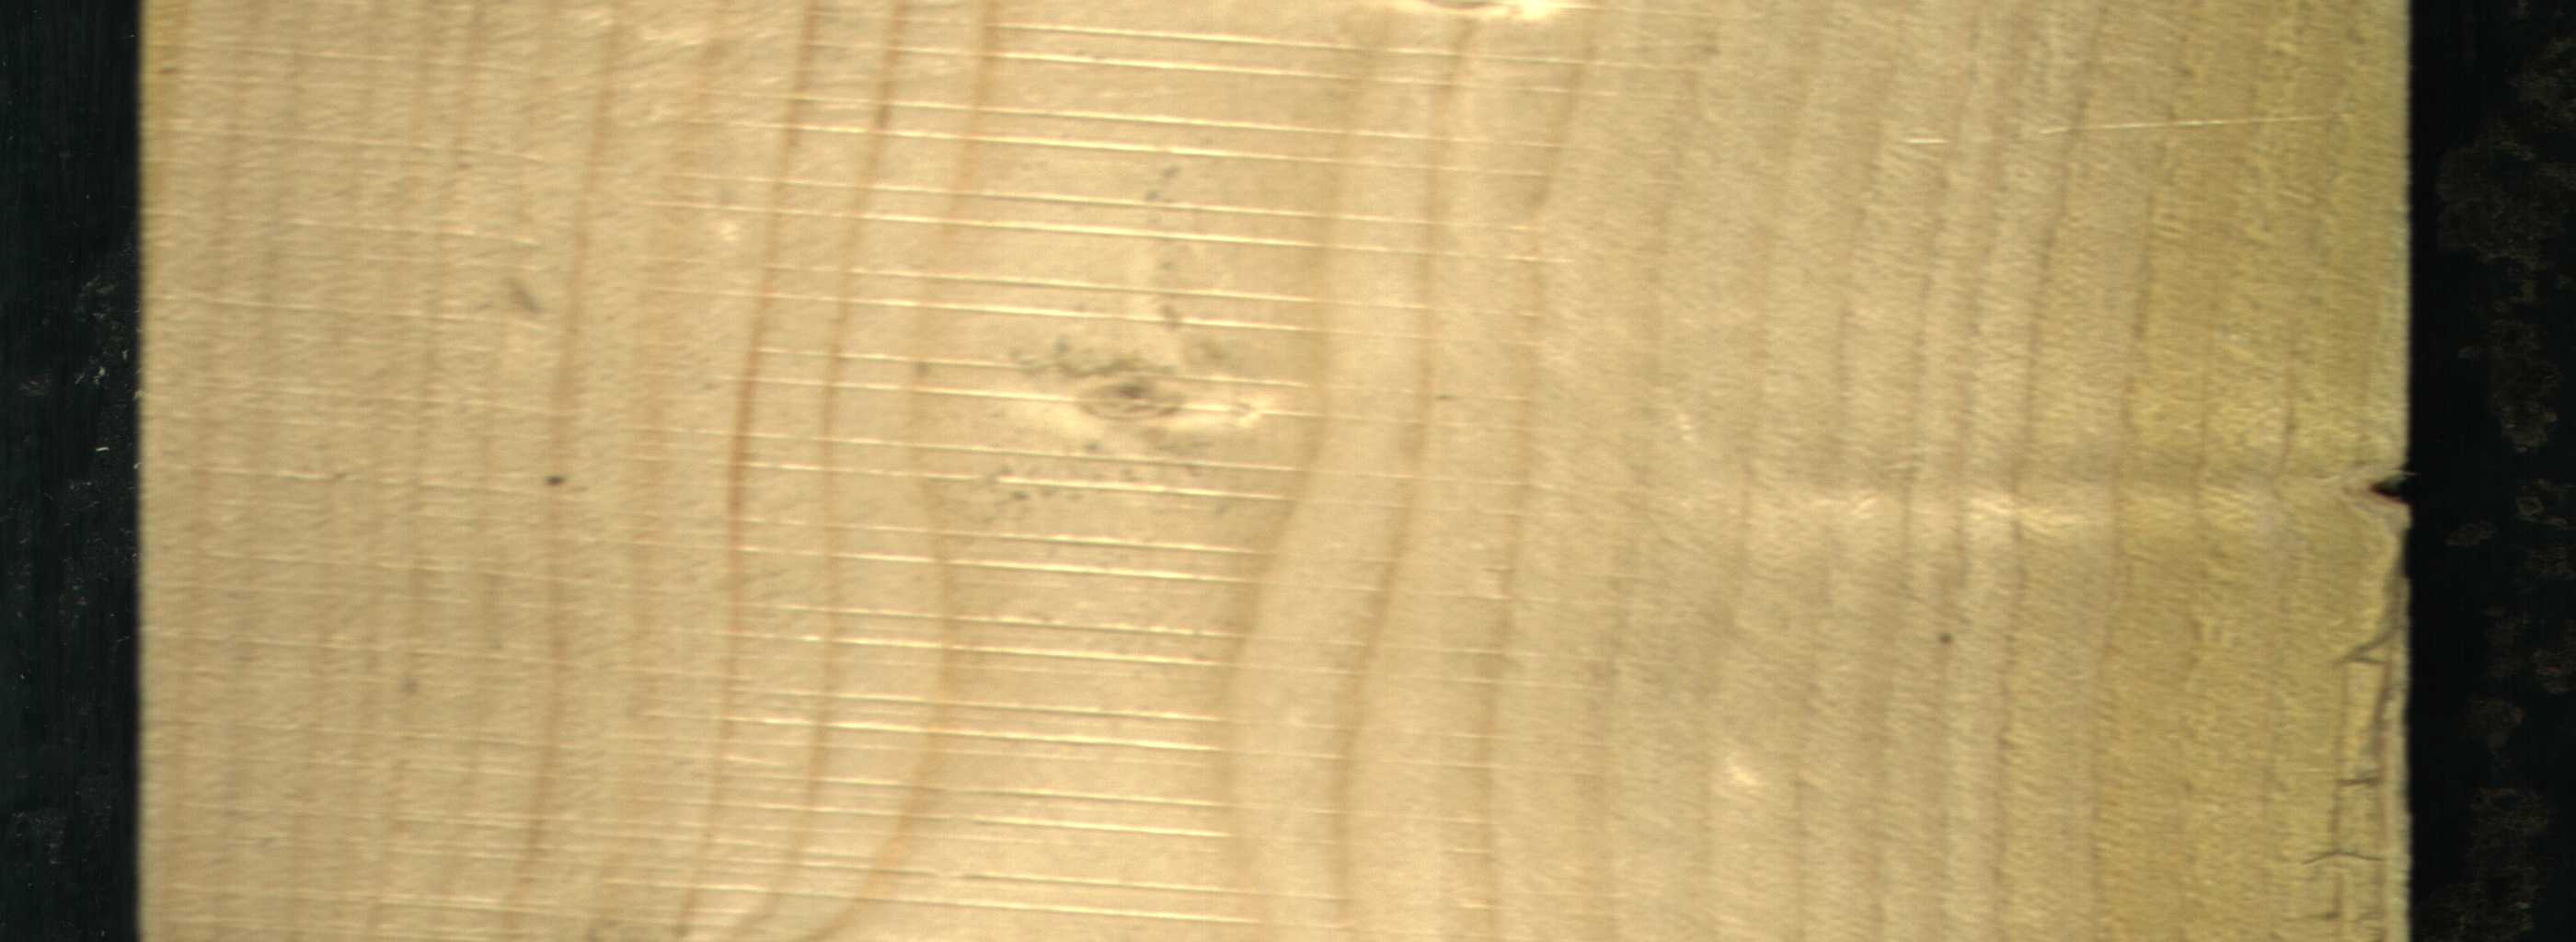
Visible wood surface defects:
Knot_missing